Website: lowes
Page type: cart
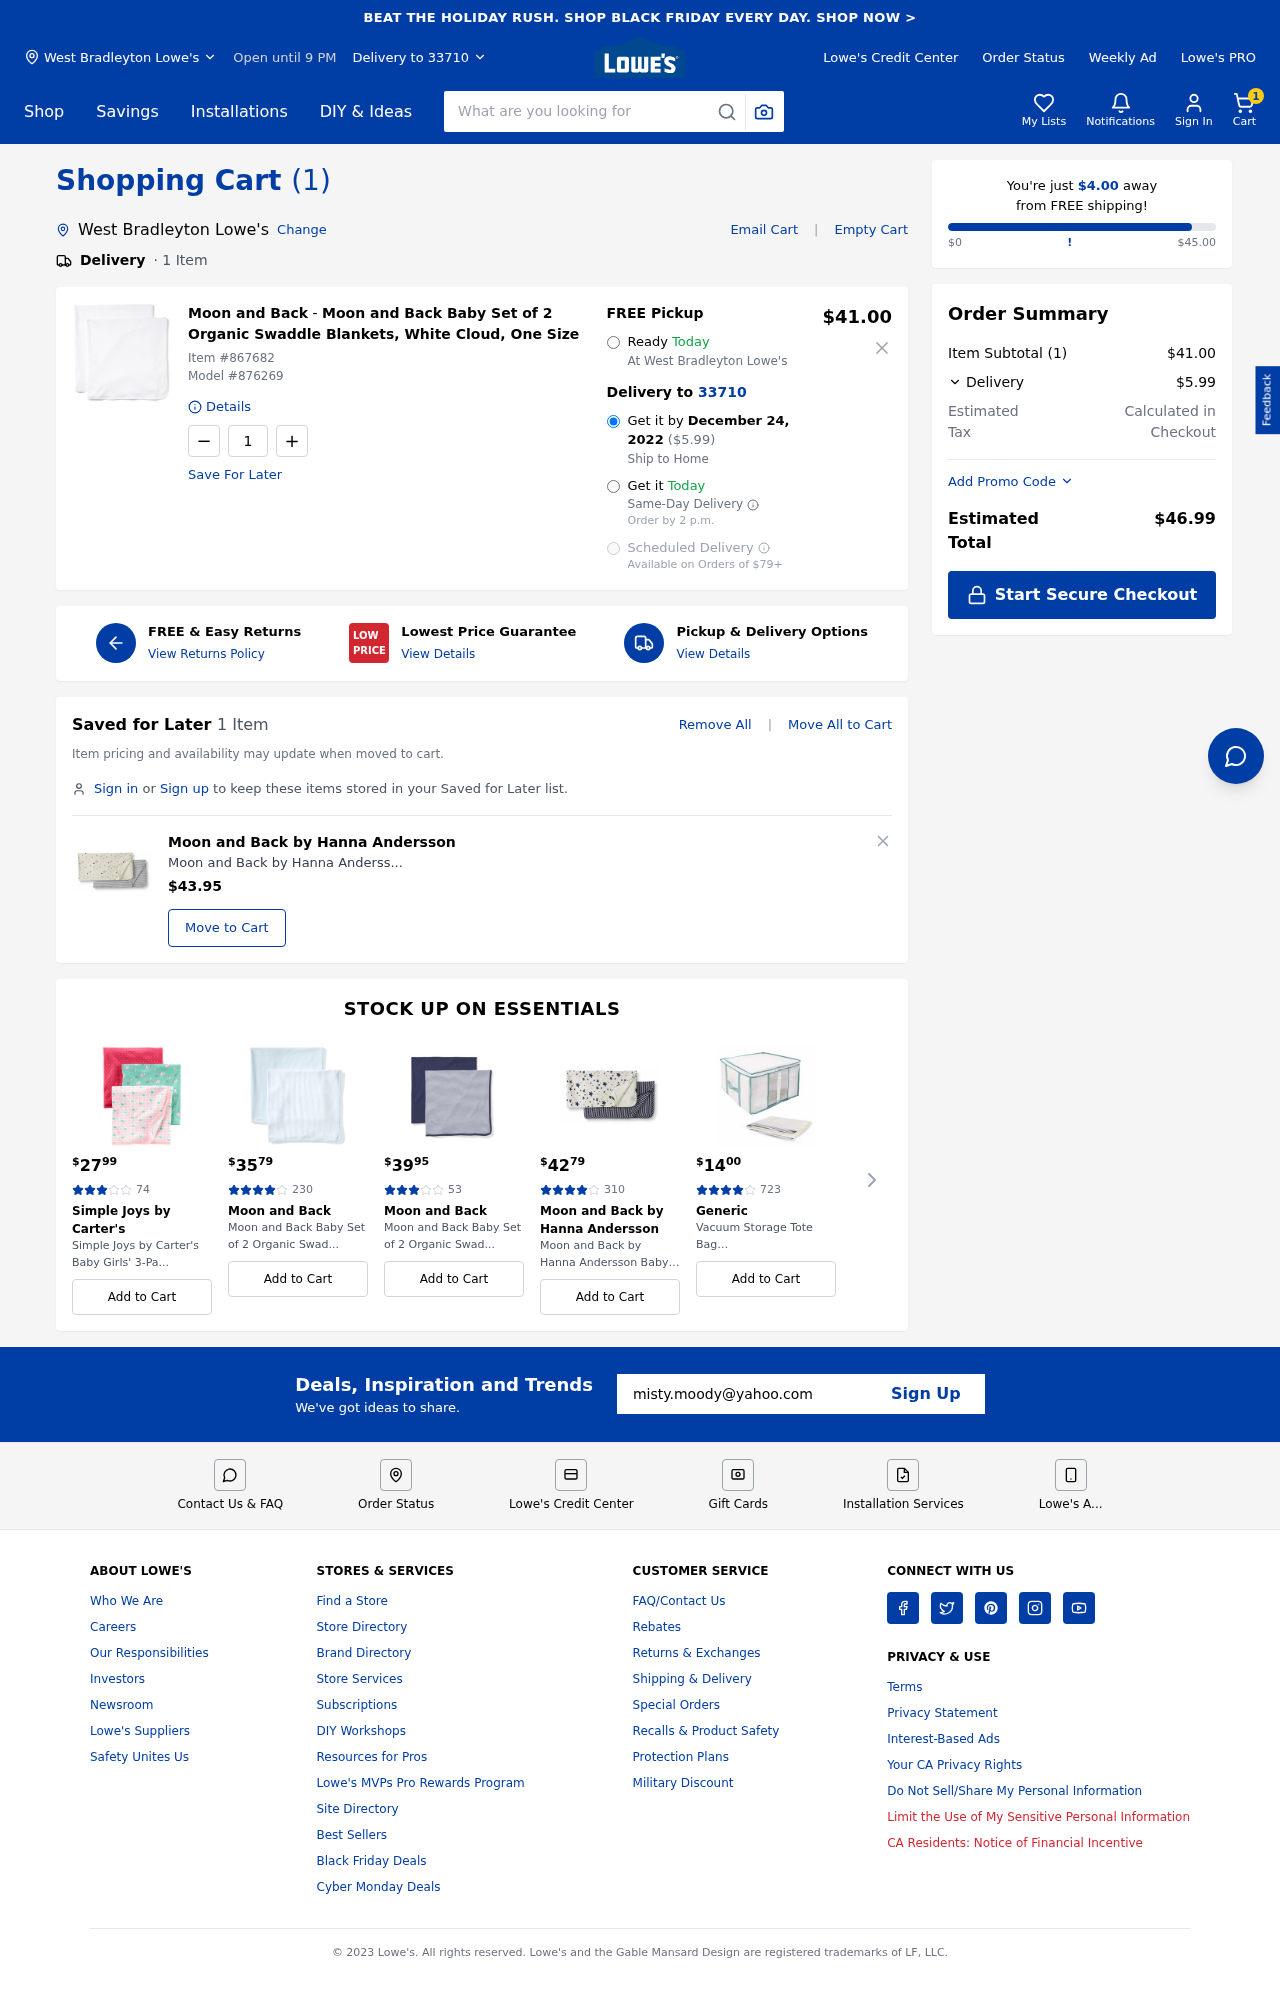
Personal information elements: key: PII_CITY
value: West Bradleyton Lowe's
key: PII_EMAIL
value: misty.moody@yahoo.com
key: PII_POSTCODE
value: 33710
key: PII_CITY2
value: West Bradleyton Lowe's
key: PII_CITY3
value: West Bradleyton
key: PII_POSTCODE_FULL
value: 33710
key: PII_POSTCODE_NUMERIC
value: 33710
Product elements: key: PRODUCT1_BRAND
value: Moon and Back
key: PRODUCT1_NAME
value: Moon and Back Baby Set of 2 Organic Swaddle Blankets, White Cloud, One Size
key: PRODUCT1_PRICE
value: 41
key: PRODUCT1_QUANTITY
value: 1
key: PRODUCT2_BRAND
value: Moon and Back by Hanna Andersson
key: PRODUCT2_NAME
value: Moon and Back by Hanna Andersson Unisex Baby 2-Pack Organic Swaddle Blanket
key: PRODUCT2_PRICE
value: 43.95
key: PRODUCT1_ITEM_NUMBER
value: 867682
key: PRODUCT1_MODEL_NUMBER
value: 876269
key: PRODUCT3_PRICE
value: $2799
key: PRODUCT3_NUM_RATINGS
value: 74
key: PRODUCT3_BRAND
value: Simple Joys by Carter's
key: PRODUCT3_NAME
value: Simple Joys by Carter's Baby Girls' 3-Pa...
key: PRODUCT4_PRICE
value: $3579
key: PRODUCT4_NUM_RATINGS
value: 230
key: PRODUCT4_BRAND
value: Moon and Back
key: PRODUCT4_NAME
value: Moon and Back Baby Set of 2 Organic Swad...
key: PRODUCT5_PRICE
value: $3995
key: PRODUCT5_NUM_RATINGS
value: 53
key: PRODUCT5_BRAND
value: Moon and Back
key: PRODUCT5_NAME
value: Moon and Back Baby Set of 2 Organic Swad...
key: PRODUCT6_PRICE
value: $4279
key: PRODUCT6_NUM_RATINGS
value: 310
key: PRODUCT6_BRAND
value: Moon and Back by Hanna Andersson
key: PRODUCT6_NAME
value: Moon and Back by Hanna Andersson Baby 2-...
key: PRODUCT7_PRICE
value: $1400
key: PRODUCT7_NUM_RATINGS
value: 723
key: PRODUCT7_BRAND
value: Generic
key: PRODUCT7_NAME
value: Vacuum Storage Tote Bag (42x40x25cm),Cub...
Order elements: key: ORDER_NUM_ITEMS
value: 1
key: ORDER_DELIVERY_DATE
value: December 24, 2022
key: ORDER_SHIPPING_COST2
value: $5.99
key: ORDER_SHIPPING_AWAY
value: $4.00
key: ORDER_SUBTOTAL
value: $41.00
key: ORDER_SHIPPING_COST
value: $5.99
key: ORDER_TOTAL
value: $46.99
Search elements: key: HEADER_SEARCH
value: What are you looking for
Other elements: key: SAVED_NUM_ITEMS
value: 1 Item